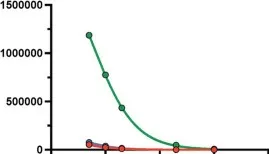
Serology results of serum sample provided prior to week 1. A blood sample was provided prior to performing the RATs, and serum was isolated. Antibodies against the SARS-CoV-2. Nucleocapsid.
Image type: pathology (giemsa)